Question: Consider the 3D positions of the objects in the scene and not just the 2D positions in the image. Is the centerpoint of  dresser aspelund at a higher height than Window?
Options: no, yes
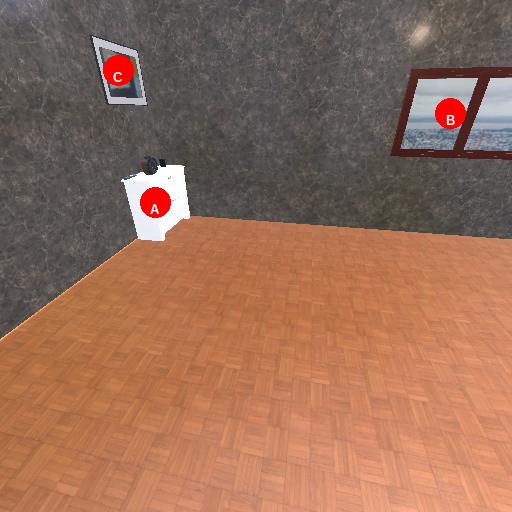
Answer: no